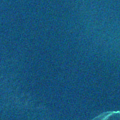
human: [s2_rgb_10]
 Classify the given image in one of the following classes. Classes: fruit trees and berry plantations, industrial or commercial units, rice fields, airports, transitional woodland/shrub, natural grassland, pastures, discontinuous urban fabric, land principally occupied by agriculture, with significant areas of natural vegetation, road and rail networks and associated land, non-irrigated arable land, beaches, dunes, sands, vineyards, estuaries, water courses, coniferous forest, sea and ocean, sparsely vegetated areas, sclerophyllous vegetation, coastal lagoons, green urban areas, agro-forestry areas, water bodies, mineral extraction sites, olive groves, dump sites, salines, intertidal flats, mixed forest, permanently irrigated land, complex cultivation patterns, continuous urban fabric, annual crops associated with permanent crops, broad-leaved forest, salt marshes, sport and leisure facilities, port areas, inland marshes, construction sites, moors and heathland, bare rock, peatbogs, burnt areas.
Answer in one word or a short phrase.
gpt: sea and ocean